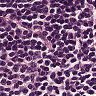
Metastatic tissue present: no